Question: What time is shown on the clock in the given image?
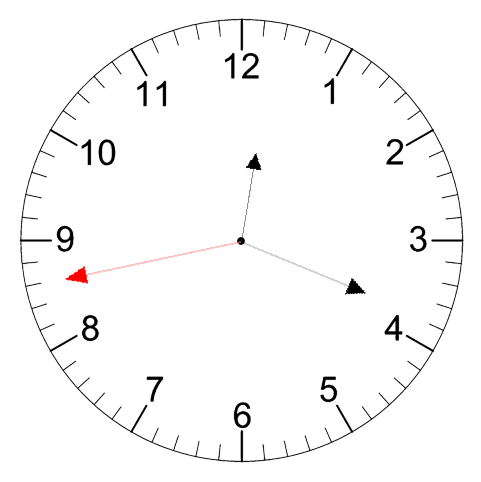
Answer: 12:18:43